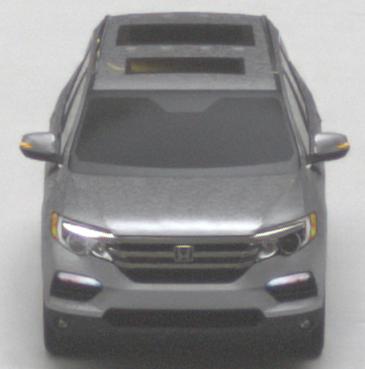
Make: Honda
Model: Pilot
Detailed model: 3
Model produced from: 2015
Model produced until: 2022
Doors: 5
Color: gray
Road condition: dry road
Daytime: midday
Contrast: medium contrast